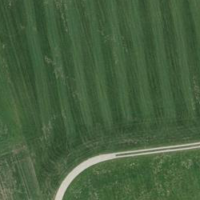
EUNIS habitat code: 52
Species observed at this site:
Salvia pratensis